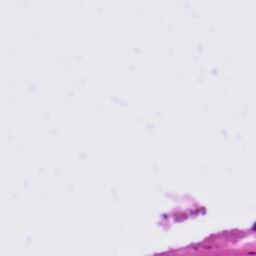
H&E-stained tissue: Tonsil